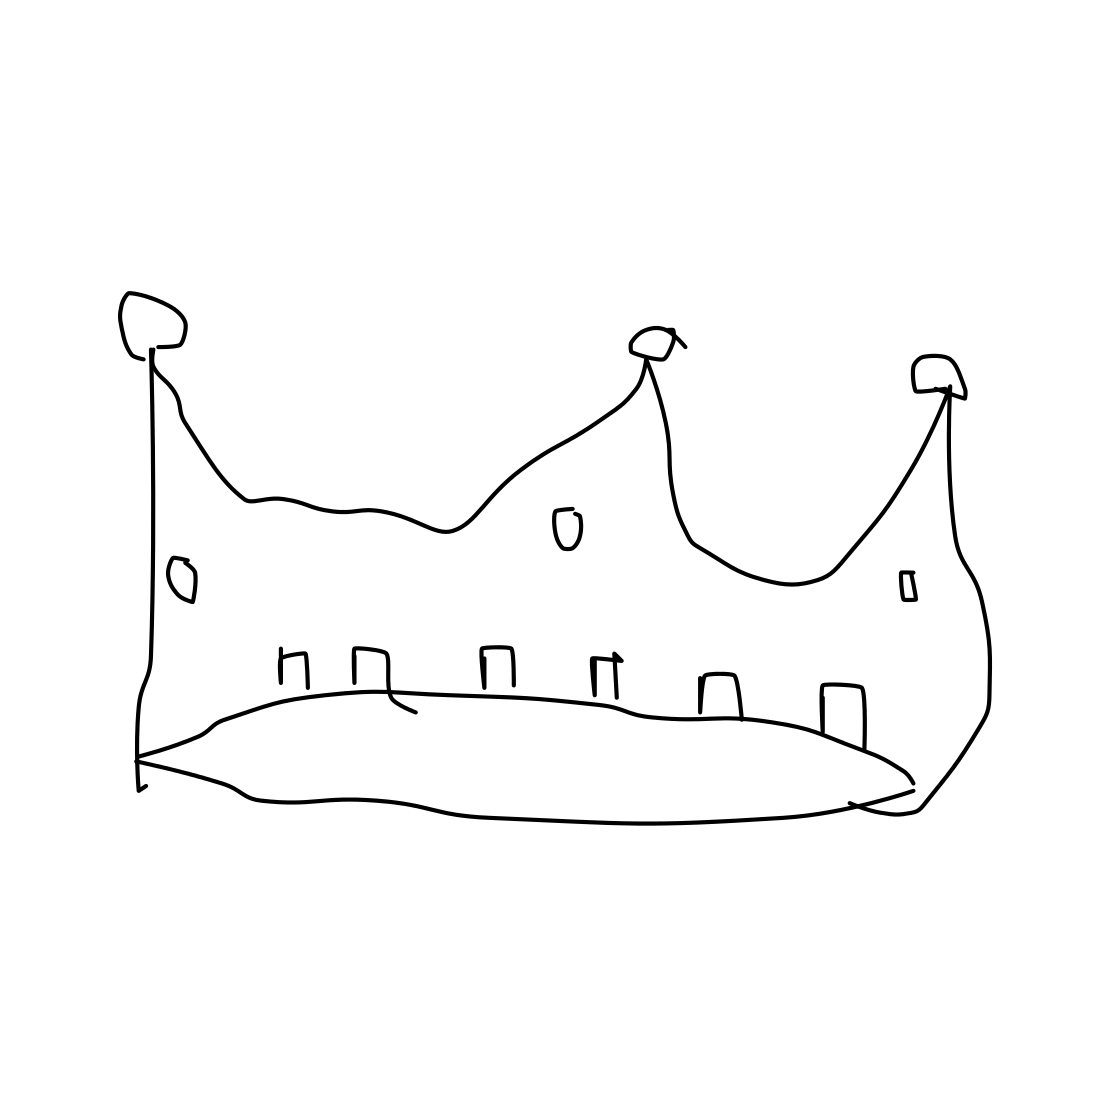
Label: crown